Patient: sex F, age 69
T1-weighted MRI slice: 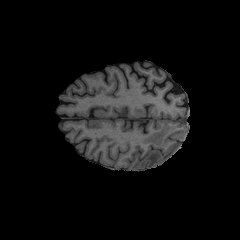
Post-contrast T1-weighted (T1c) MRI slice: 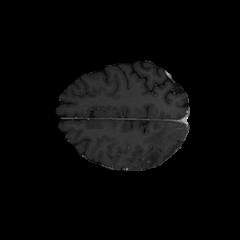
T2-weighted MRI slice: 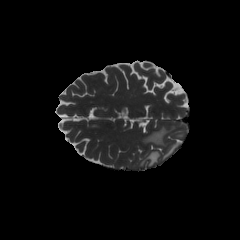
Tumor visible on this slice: yes
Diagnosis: Glioblastoma, IDH-wildtype
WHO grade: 4